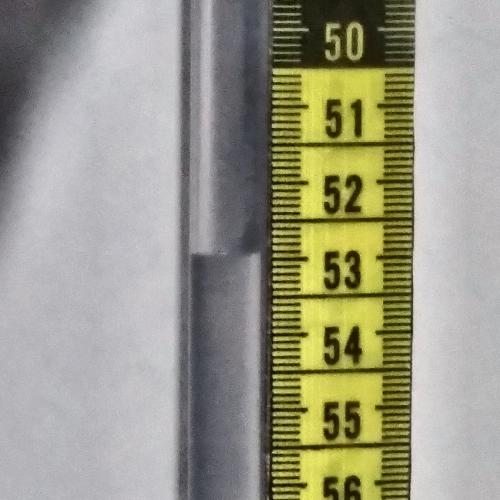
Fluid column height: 52.9 cm